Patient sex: M
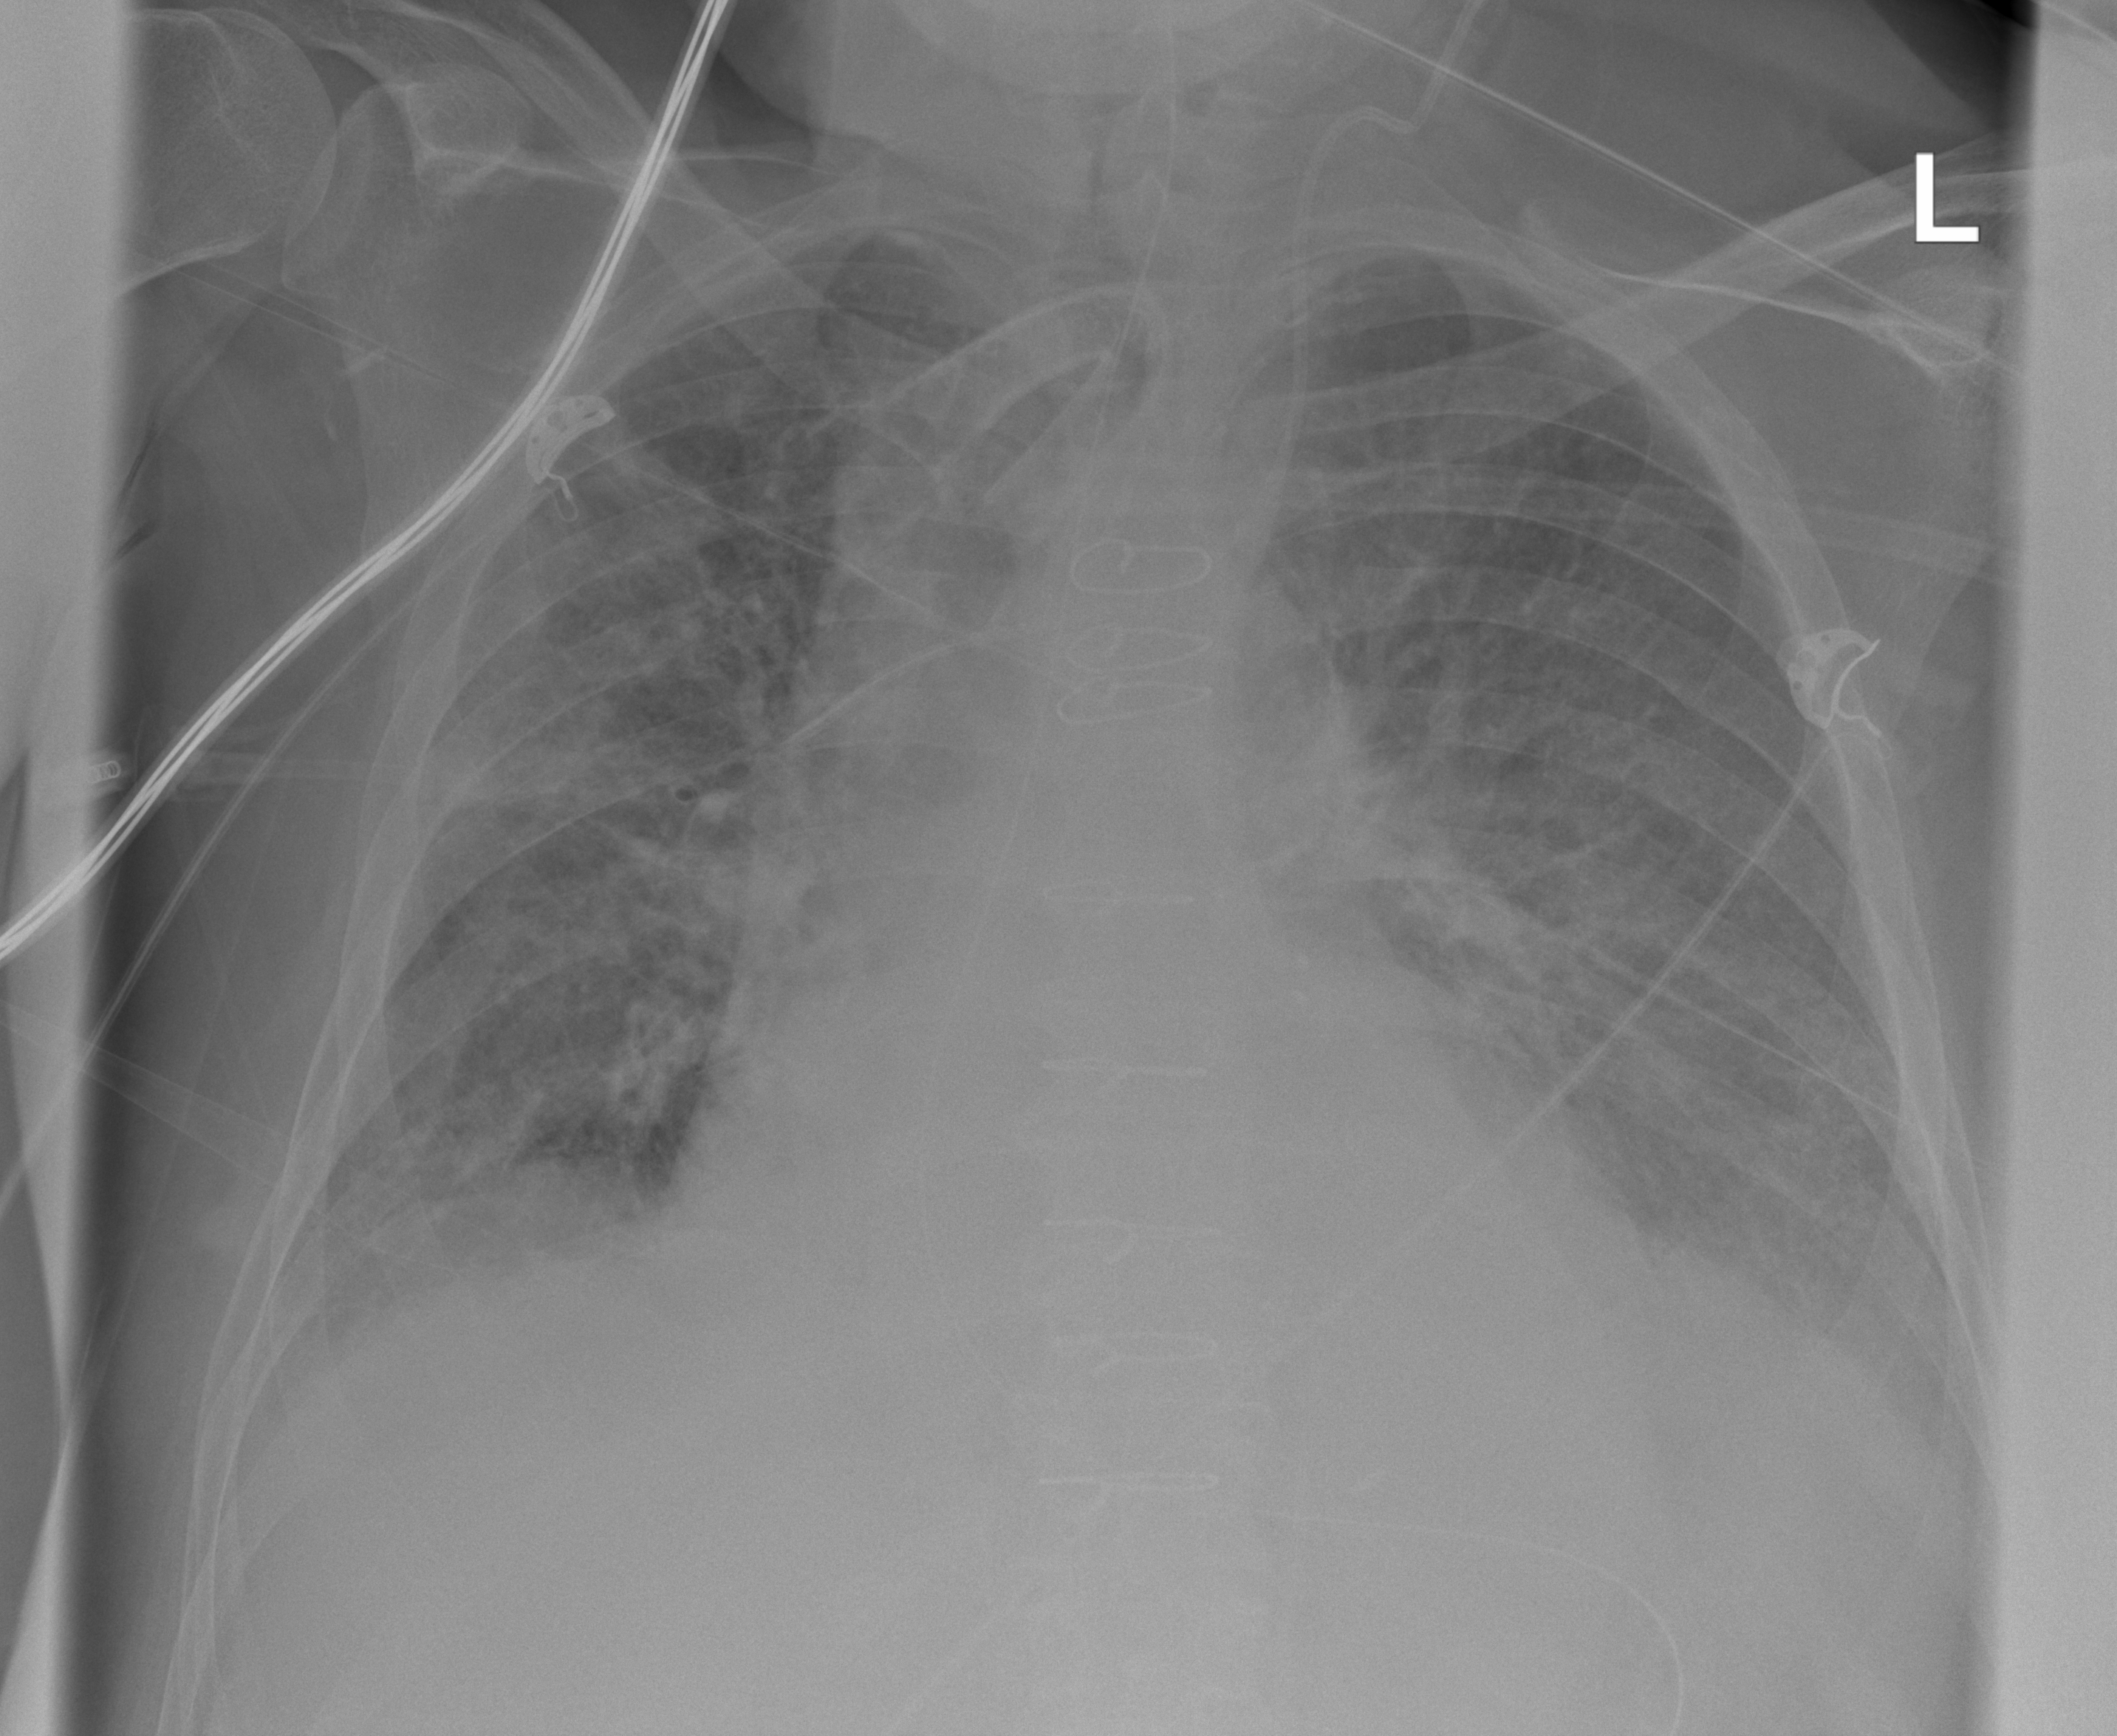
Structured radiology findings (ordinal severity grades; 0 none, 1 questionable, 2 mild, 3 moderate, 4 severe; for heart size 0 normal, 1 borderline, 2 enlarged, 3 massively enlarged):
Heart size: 2
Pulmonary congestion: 2
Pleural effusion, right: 0
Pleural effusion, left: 1
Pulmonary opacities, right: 2
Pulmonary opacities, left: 2
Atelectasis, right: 2
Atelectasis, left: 1